Field crop: tomato
Growth stage: 2
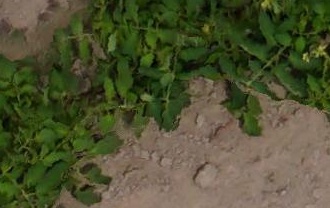
Species: tomato